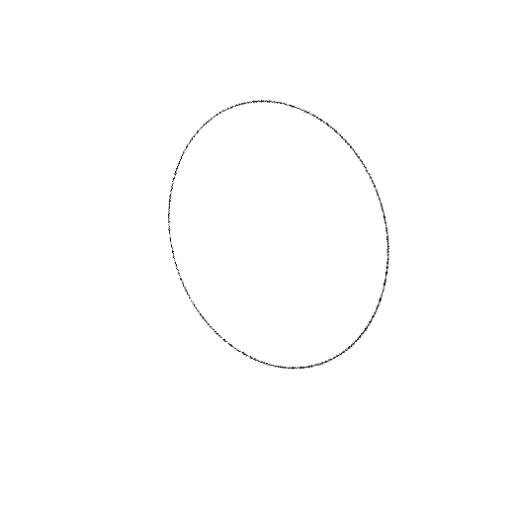
Crossing number: 0